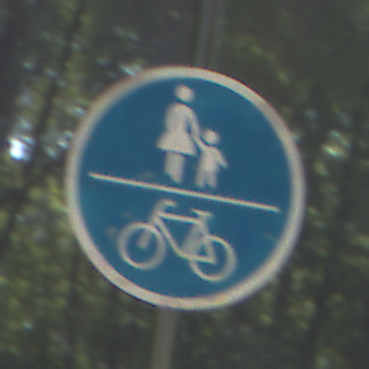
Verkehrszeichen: GemeinsamerGehUndRadweg
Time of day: Midday
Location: Outdoor (RoadRail)
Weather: Clear
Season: NotSpecified
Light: Natural